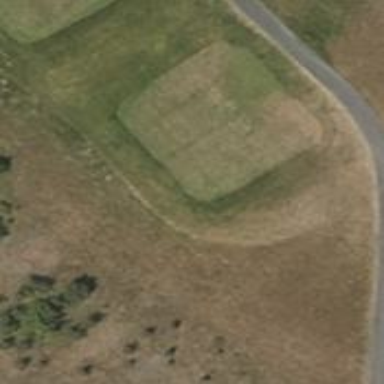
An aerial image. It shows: Golf tee.